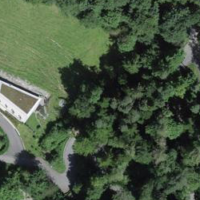
EUNIS habitat code: 43
Species observed at this site:
Silene nutans
Campanula glomerata